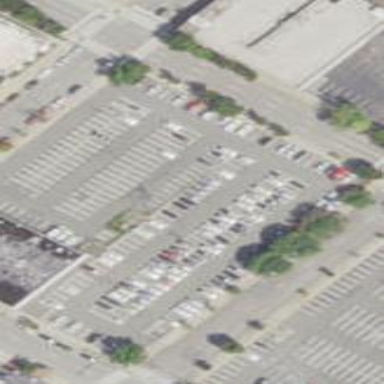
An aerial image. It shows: Parking area with surface.